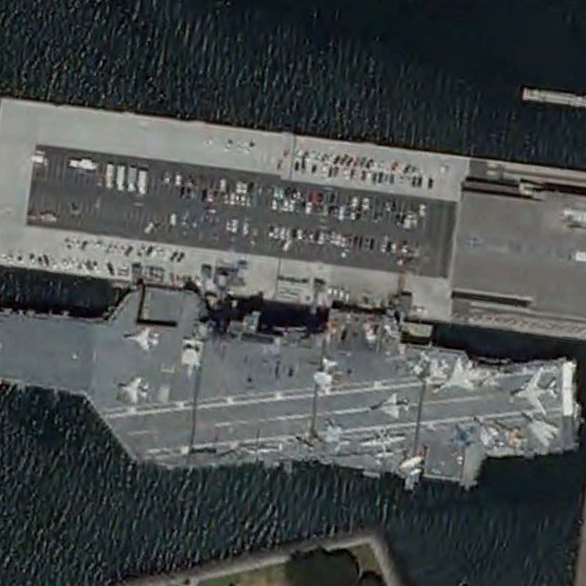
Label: aircraft_carrier